Question: I'm looking for a quick and elegant manner to solve this problem:
I have two noncontinuous line, like the black ones in this image:

For each, I have two vectors - one defining the starting points of each segment and the other defining the ending points.
I am looking for a MATLAB script that will give me the start and end points for the <URL> line, which is the intersection of the two lines.
I could, of course, create two vectors, each containing all the elements in the black lines, and then use "intersect". However, since the numbers here are in billions, the size of these vectors will be huge and the intersection will take long.
Any ideas?
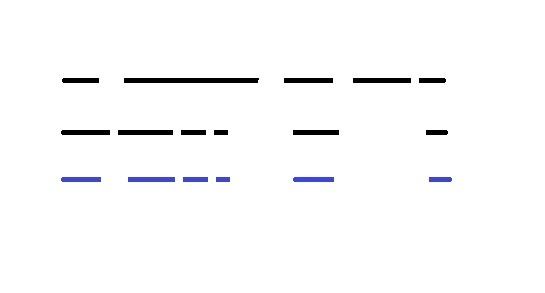
Answer: Nice question!
This is a solution for combining ( is 2 in the original post).
Consider discontinuous lines, each defined by its start and stop points. Consider also an arbitrary test point P. Let S denote the solution, that is, a discontinuous line defined as the intersection of all the input lines. The key idea is: .
This idea can be applied compactly with vectorized operations:
'''
start = {[1 11 21], [2 10 15 24]}; %// start points
stop = {[3 14 25], [3 12 18 27]}; %// stop points
%// start and stop are cell arrays containing n vectors, with n arbitrary
n = numel(start);
start_cat = horzcat(start{:}); %// concat all start points
stop_cat = horzcat(stop{:}); %// concat all stop points
m = [ start_cat stop_cat; ones(1,numel(start_cat)) -ones(1,numel(stop_cat)) ].';
%'// column 1 contains all start and stop points.
%// column 2 indicates if each point is a start or a stop point
m = sortrows(m,1); %// sort all start and stop points (column 1),
%// keeping track of whether each point is a start or a stop point (column 2)
ind = find(cumsum(m(:,2))==n); %// test the indicated condition
result_start = m(ind,1).'; %'// start points of the solution
result_stop = m(ind+1,1).'; %'// stop points of the solution
'''
With the above data, the result is
'''
result_start =
2 11 24
result_stop =
3 12 25
'''